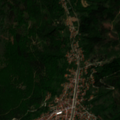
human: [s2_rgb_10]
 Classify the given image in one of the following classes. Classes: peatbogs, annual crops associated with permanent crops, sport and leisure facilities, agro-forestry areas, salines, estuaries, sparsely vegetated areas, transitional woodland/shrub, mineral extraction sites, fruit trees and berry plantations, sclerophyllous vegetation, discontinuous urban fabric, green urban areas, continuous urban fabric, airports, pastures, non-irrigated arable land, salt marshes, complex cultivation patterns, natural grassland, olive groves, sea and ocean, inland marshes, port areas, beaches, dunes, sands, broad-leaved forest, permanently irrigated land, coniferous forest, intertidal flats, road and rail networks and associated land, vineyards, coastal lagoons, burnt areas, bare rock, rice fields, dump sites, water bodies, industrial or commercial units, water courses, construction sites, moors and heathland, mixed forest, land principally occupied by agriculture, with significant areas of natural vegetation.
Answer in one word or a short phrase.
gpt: discontinuous urban fabric, land principally occupied by agriculture, with significant areas of natural vegetation, broad-leaved forest, coniferous forest, mixed forest, transitional woodland/shrub